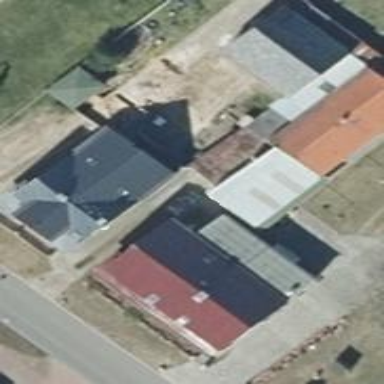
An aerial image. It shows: House with flat dark grey roof.